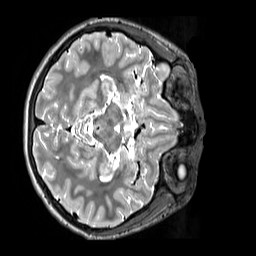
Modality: T2w
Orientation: axial
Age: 9
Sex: female
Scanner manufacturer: siemens
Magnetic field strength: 3 T
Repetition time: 3.2 s
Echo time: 0.408 s